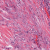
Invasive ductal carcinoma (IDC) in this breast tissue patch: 1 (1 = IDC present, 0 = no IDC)